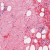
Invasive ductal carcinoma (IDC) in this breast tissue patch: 0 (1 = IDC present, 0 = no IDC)